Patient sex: F
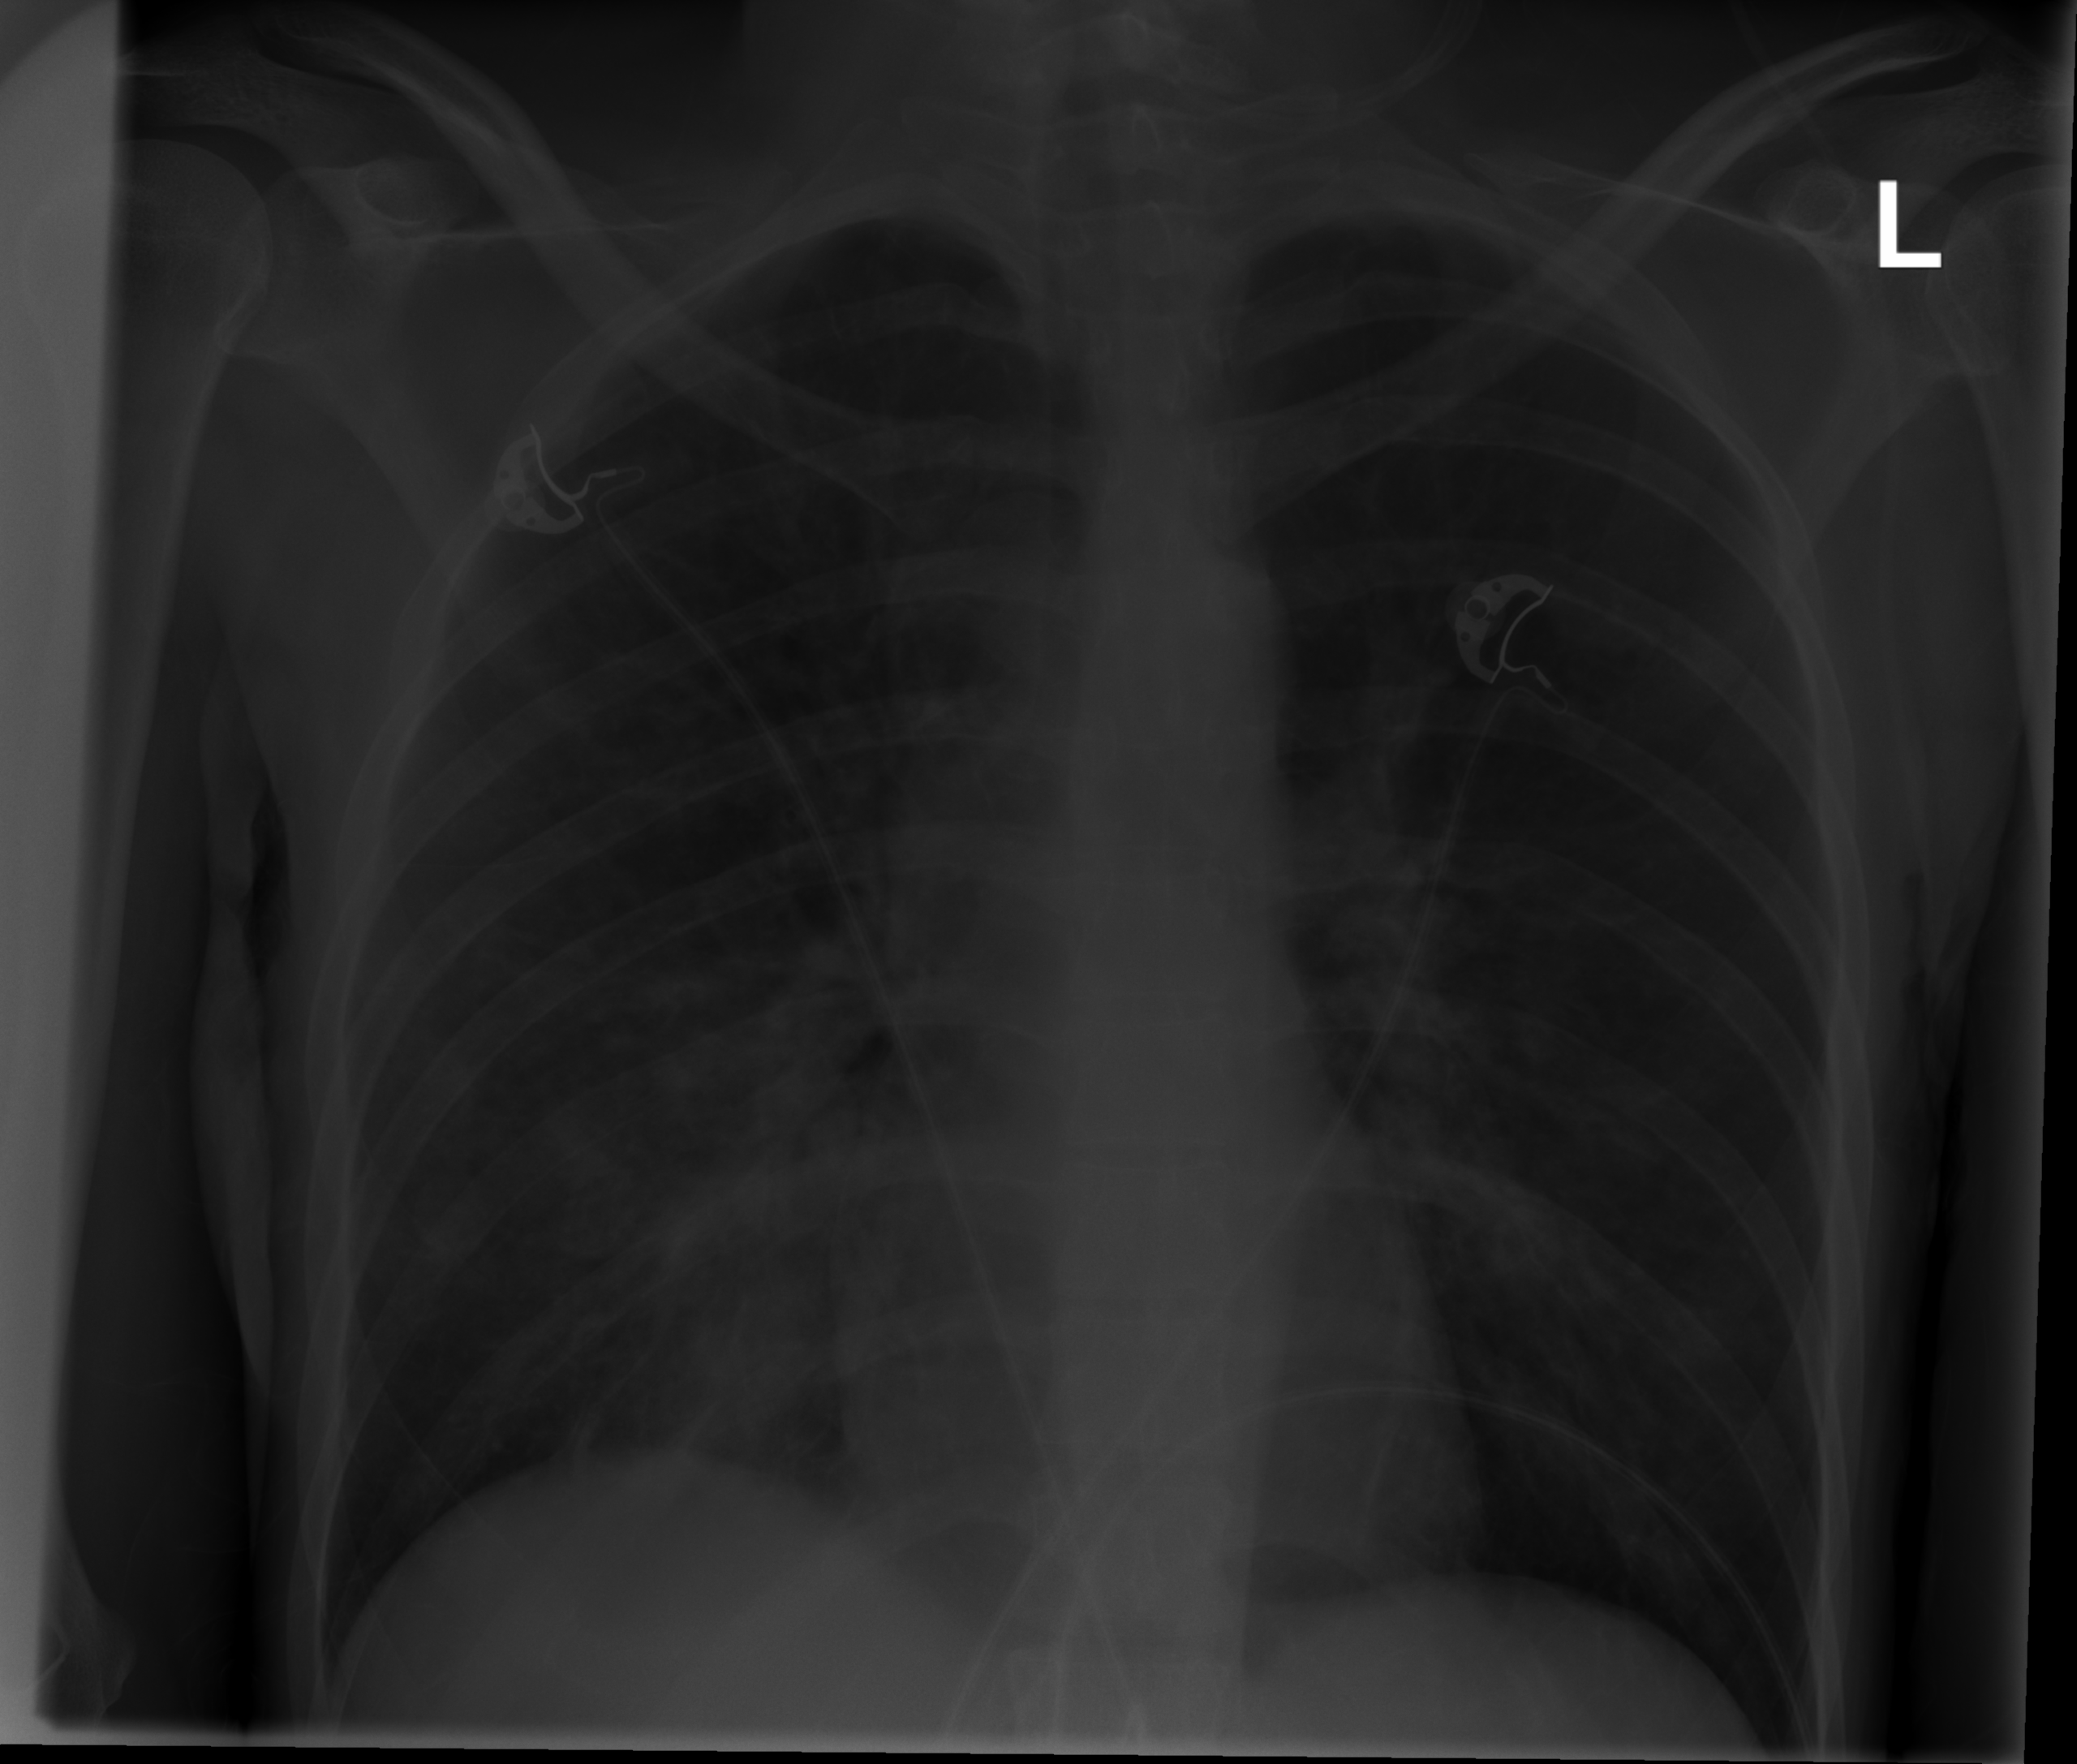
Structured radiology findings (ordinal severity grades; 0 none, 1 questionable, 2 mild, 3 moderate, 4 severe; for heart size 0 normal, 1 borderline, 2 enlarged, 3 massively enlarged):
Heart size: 0
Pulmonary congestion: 0
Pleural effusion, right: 0
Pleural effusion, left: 0
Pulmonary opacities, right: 2
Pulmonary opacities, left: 0
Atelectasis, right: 2
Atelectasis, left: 2